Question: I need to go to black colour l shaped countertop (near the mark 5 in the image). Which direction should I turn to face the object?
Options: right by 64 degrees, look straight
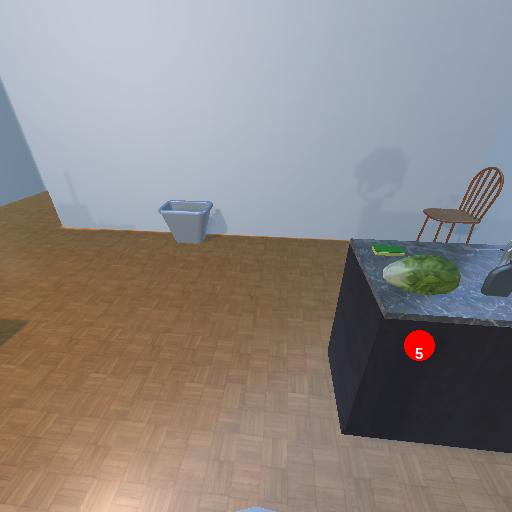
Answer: right by 64 degrees